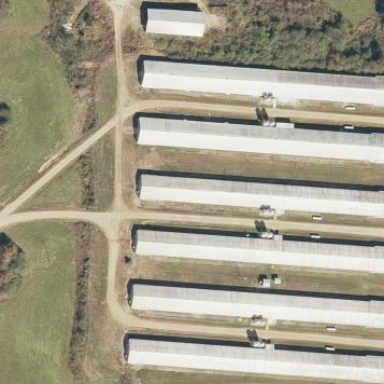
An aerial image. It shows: Poultry farmyard is depicted in the image.